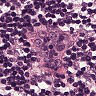
Metastatic tissue present: no